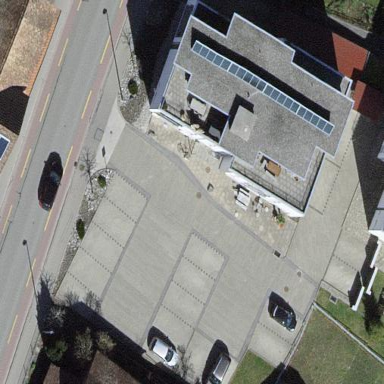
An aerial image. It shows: Retail building.